Brain MRI, t1w sequence, axial 2D slice.
Patient: age 34, sex F, weight 95 kg, height 1.95 m
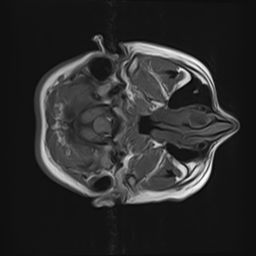